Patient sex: F
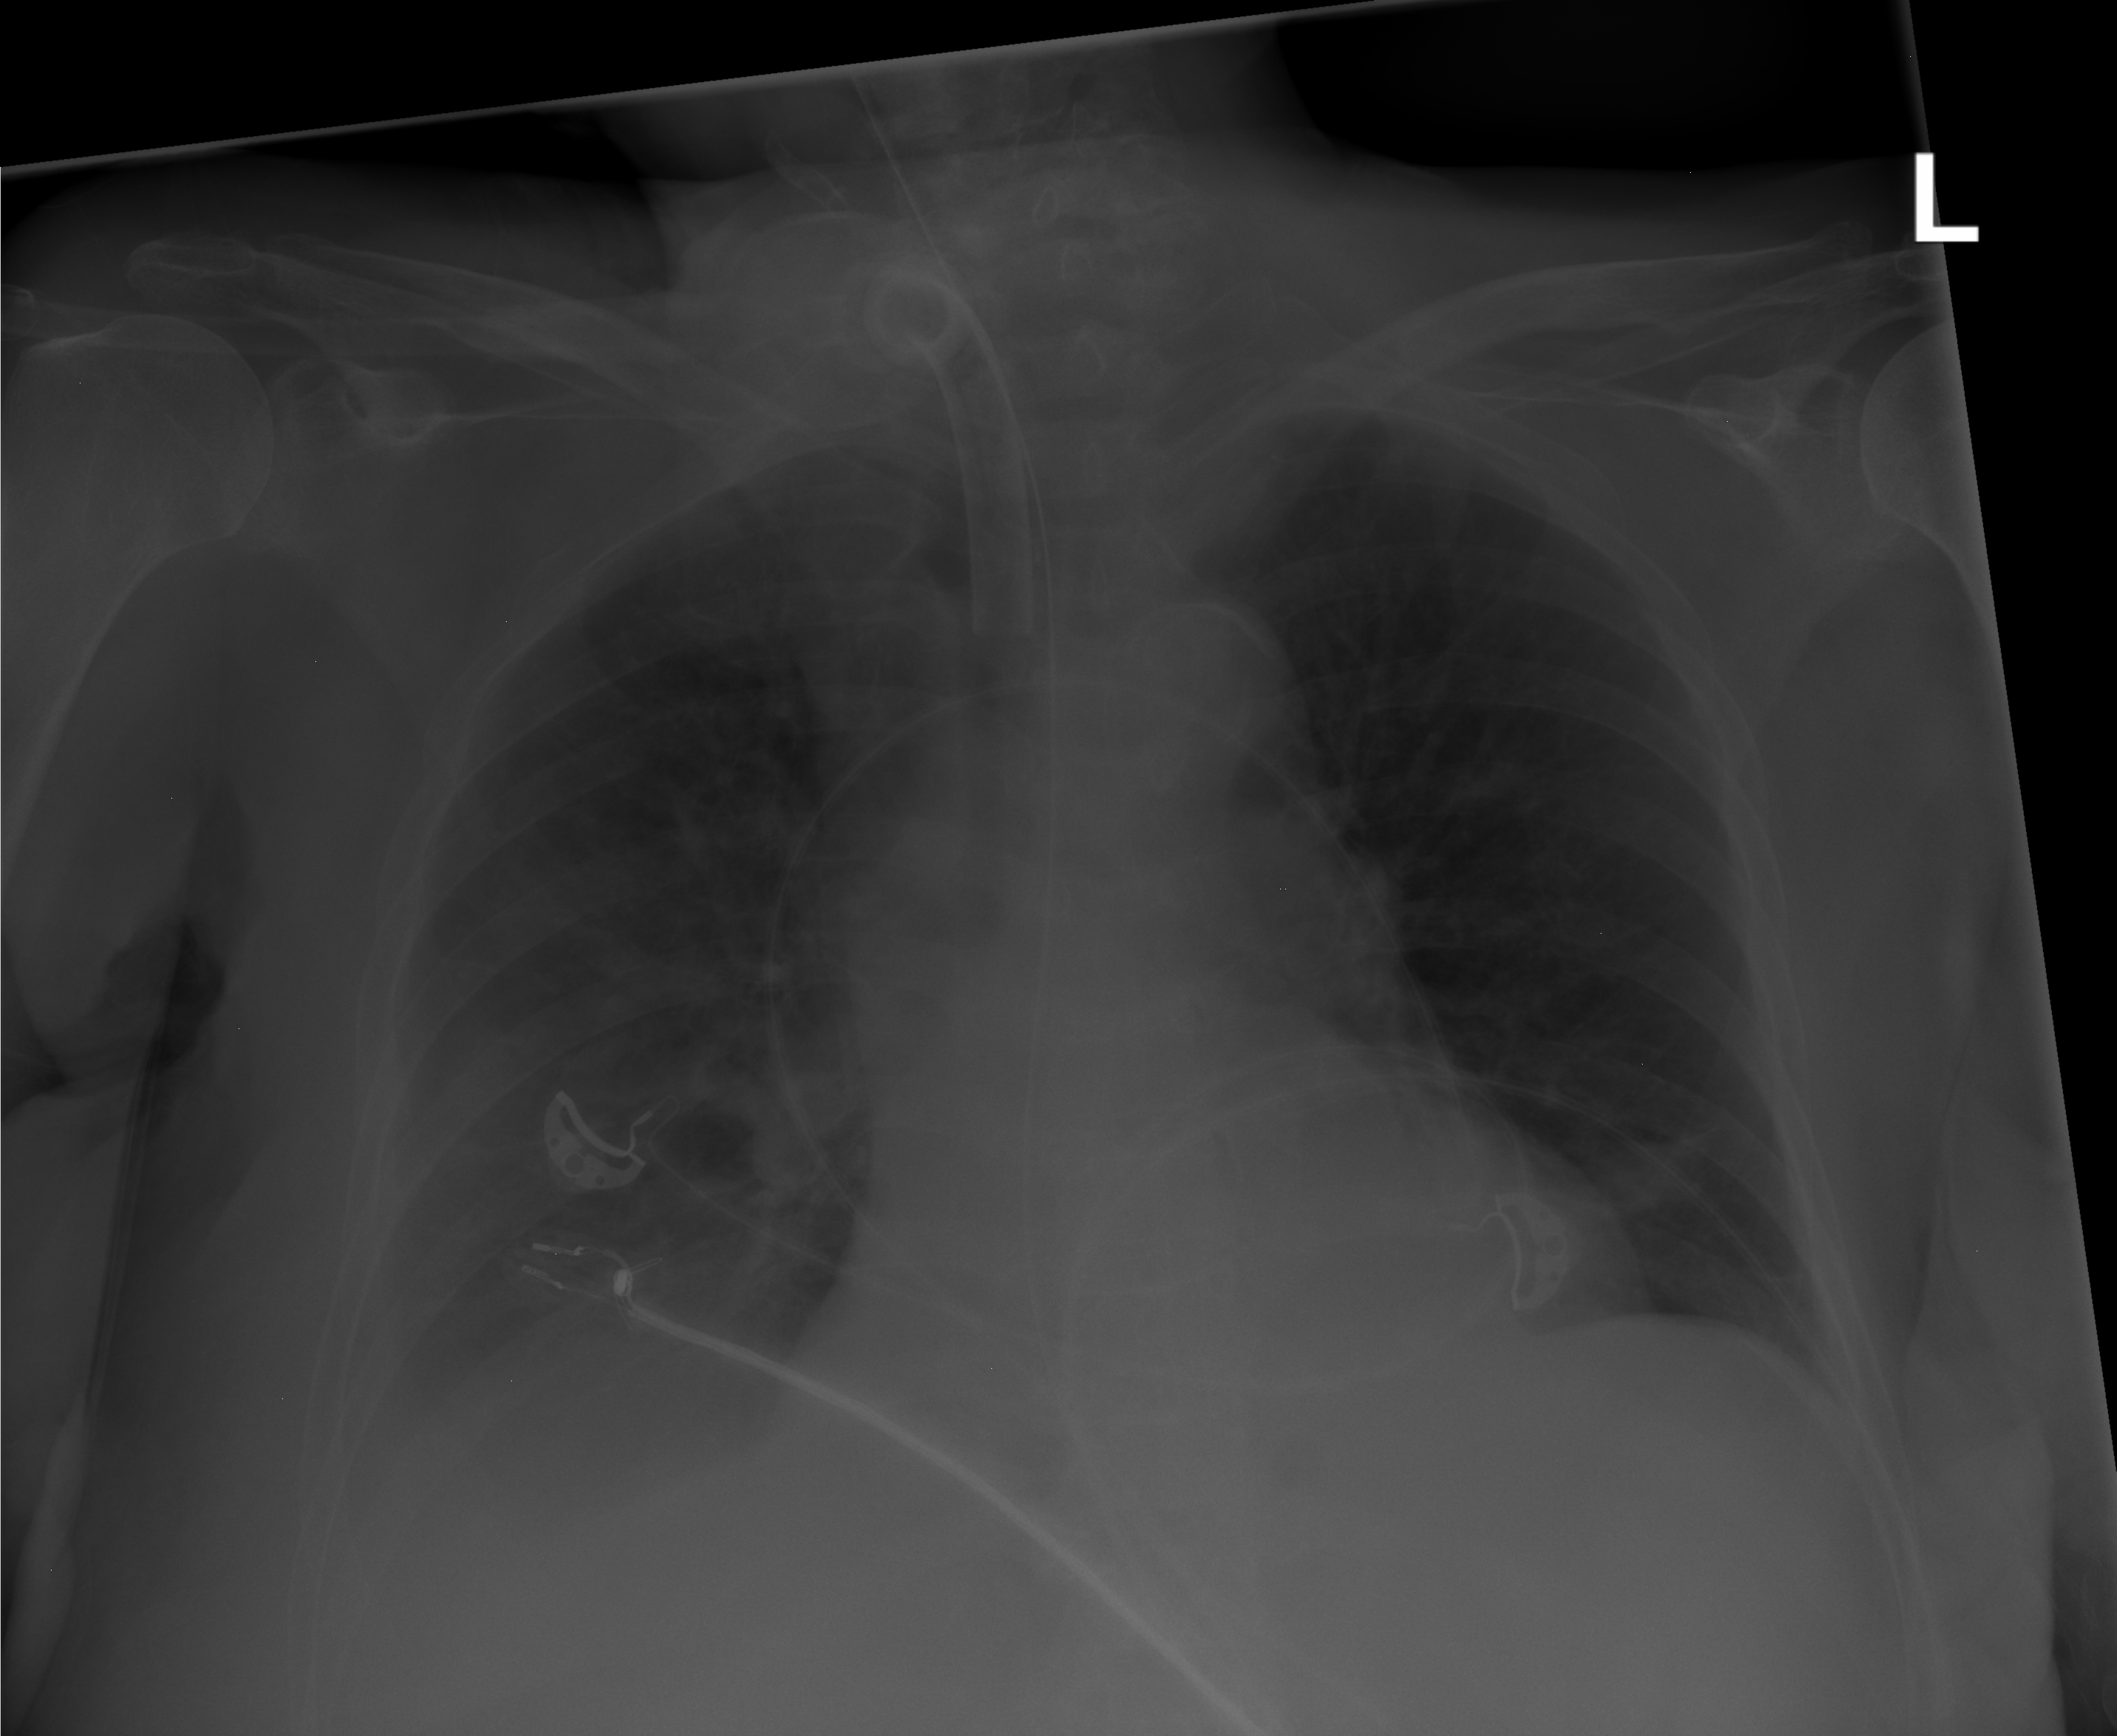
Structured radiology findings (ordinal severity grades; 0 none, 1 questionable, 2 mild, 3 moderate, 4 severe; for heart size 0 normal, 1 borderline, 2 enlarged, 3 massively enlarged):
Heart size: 1
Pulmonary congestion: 0
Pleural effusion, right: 3
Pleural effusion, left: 0
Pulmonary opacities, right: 0
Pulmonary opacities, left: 0
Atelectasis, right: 2
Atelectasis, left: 2